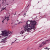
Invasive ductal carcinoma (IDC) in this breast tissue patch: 1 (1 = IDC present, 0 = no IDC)